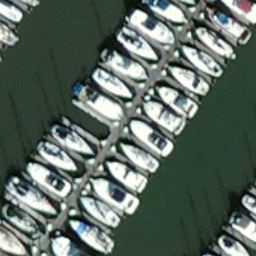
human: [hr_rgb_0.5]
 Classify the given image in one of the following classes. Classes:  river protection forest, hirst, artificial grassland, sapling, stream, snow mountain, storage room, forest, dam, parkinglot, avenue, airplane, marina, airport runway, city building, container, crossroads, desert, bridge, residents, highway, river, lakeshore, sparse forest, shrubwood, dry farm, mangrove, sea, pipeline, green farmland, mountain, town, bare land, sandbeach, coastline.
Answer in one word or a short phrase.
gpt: marina